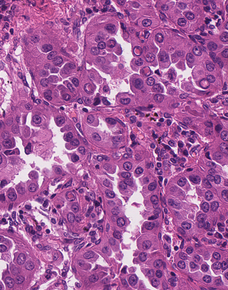
Tumor epithelial tissue: yes
Tumor-associated stroma tissue: yes
Normal tissue: no